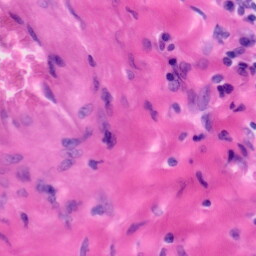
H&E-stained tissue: Tonsil